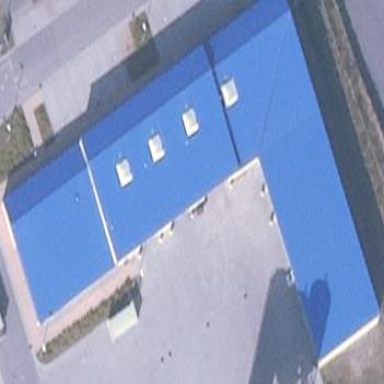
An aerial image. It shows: Industrial building.